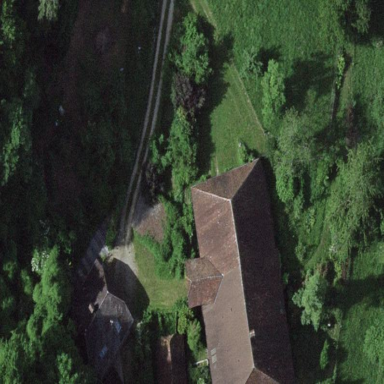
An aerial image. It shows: Farmyard area.